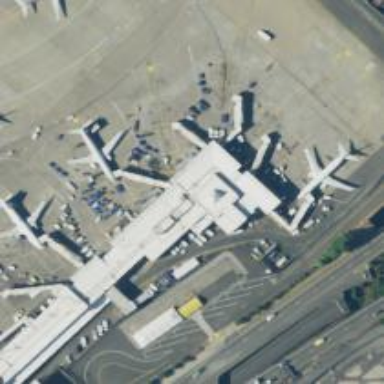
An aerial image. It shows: Airport gate.